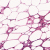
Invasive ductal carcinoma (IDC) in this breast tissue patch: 0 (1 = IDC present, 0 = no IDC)